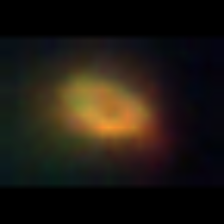
Taxon: Unknown_phyto
Group: Unknown